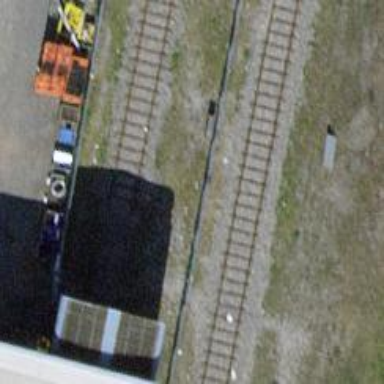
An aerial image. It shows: Single-track spur service.